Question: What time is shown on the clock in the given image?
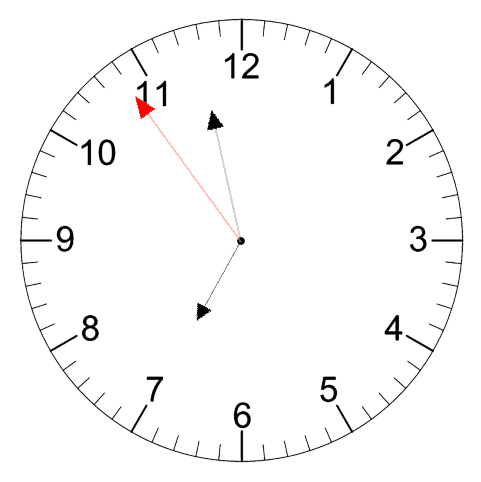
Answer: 06:57:54